Question: I want to start programming a synthesizer. I reckoned that I would need to use the sound card, so I started to google. After a while, discovered many options:
- WaveOut API - I've heard that this one is outdated, so I scrapped this one.
- WASAPI - Seemed a little bit too low level for what I wanted.
- DirectSound, XAudio, XAudio2 - Seem reasonably fine, but I want to have as little latency as possible.
- Asio - Seemed like exactly what I want!
I did find a couple of tutorials and source code to get me started on audio programming. Sadly, the <URL> uses the waveOpen API, which I don't want to use.
Then I found <URL>, which seemed perfect for my needs.
This tutorial is, suprisingly, the only usable (well, not that usable since I can't get it to work) resource I can find on using ASIO. Thing is, I can't get it to work. When I run the demo I get a 'Application has stopped working'-error, followed by the console output:
> Unhandled Exception: System.BadImageFormatException: Could not load file or assembly 'BlueWave.Interop.Asio, Version=1.0.0.0, Culture=neutral, PublicKeyToken=null' or one of its dependencies. An attempt was made to load a program with an incorrect format. File name: 'BlueWave.Interop.Asio, Version=1.0.0.0, Culture=neutral, PublicKeyToken=null' at BlueWave.Interop.Asio.Test.TestConsole.Main(String[] args)WRN: Assembly binding logging is turned OFF.To enable assembly bind failure logging, set the registry value [HKLM\Software\Microsoft\Fusion!EnableLog] (DWORD) to 1. Note: There is some performance penalty associated with assembly bind failure logging. To turn this feature off, remove the registry value [HKLM\Software\Microsoft\Fusion!EnableLog].
When I try to compile, I got a whole lot of errors:

This is after I manually placed msvcr90.dll and msvcd90.dll in C:\Windows\System32 (I couldn't get them to install any other way). Ow yeah, and of course I installed ASIO4ALL before all this.
So, this is not really a question, but I'm merely asking for general advice. I think it shouldn't be THAT hard to get asio working, but at the same time a link to another resource for learning the ASIO API would be great, as well as any other advice. (Maybe it's easier to just go and try to get Xaudio2 working? I don't know...)
Thanks in advance, and sorry if you think my question is a long or boring read!
EDIT: Thanks for the reactions. I have come across the <URL>. No idea if it's any good, but it looks promising. I'm looking into it currently. There may be better options, but I have to admit that I got my mind set on ASIO currently.
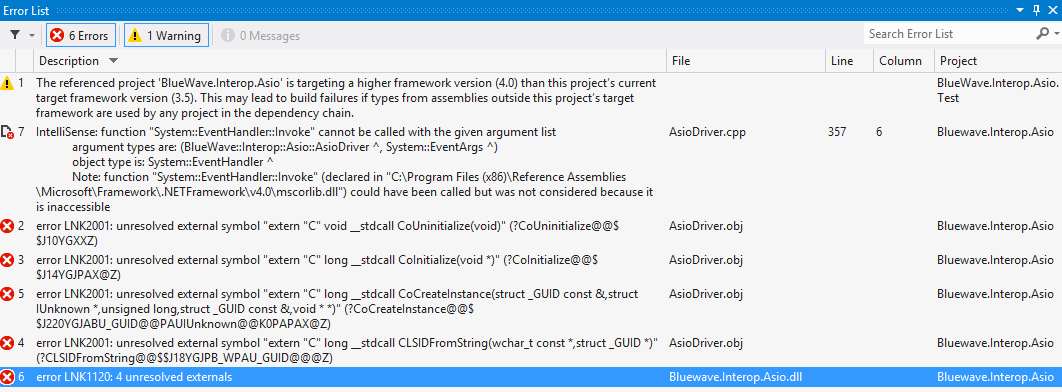
Answer: I suggest having a look at <URL> which is a dual-licensed audio framework for writing both audio plug-ins and host applications. Quite a few commercial applications have been built using it.
Since your objective is to build a synthesiser, the path of least resistance is to build it as a VST plug-in. JUCE provides a host application that takes care of managing the OS's audio APIs, good documentation and numerous examples. All you will need to do is implement the render-callback for your synth.
As for ASIO, a great many pro-audio applications have been built with it, mainly because of the traditional shortcomings of the normal audio APIs on successive versions of Windows - particularly where latency or high channel-count is concerned. On Windows, ASIO uses dedicated drivers for the audio hardware and bypasses the host operating system's audio stack. I suspect Juce will take care of this for you.